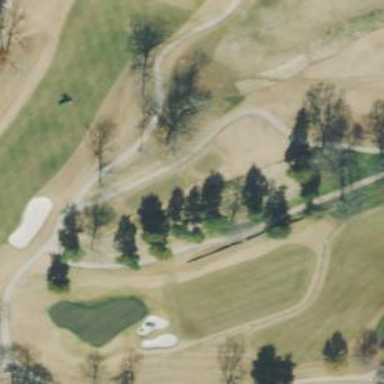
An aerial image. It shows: Rough area in golf course.